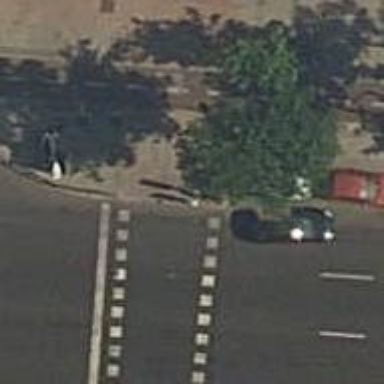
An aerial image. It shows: Kerb serving as barrier.